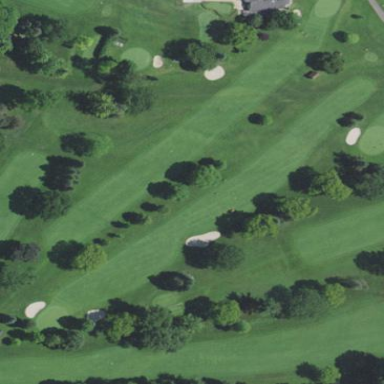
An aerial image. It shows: Golf course.